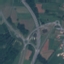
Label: Highway